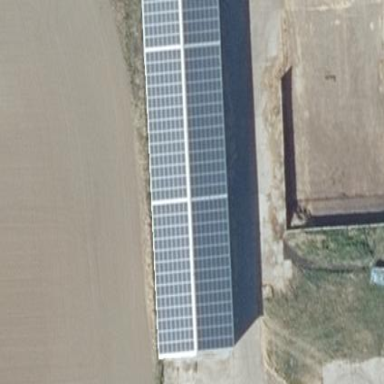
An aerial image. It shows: Solar photovoltaic panel generating electricity. It is small installation located on building.